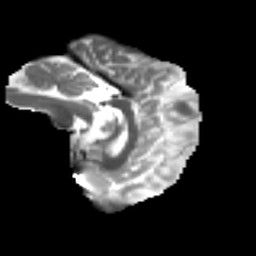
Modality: T2w
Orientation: sagittal
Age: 38
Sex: male
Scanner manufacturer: ge
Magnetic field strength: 3 T
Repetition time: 7.8 s
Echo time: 0.0607 s